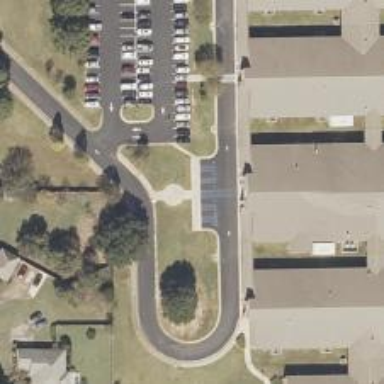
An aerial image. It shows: Footway.